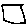
Label: square